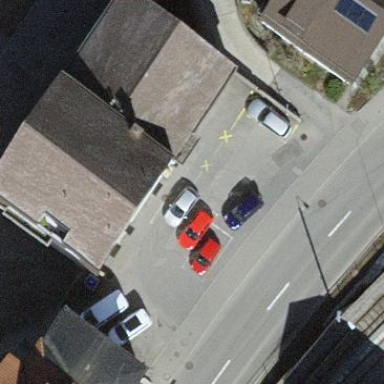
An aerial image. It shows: Parking area with surface.